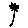
Label: flower